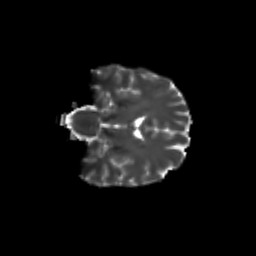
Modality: T2w
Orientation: coronal
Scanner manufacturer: siemens
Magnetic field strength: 3 T
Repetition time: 9.2 s
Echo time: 0.084 s